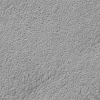
Atmospheric dust classification: not_dusty